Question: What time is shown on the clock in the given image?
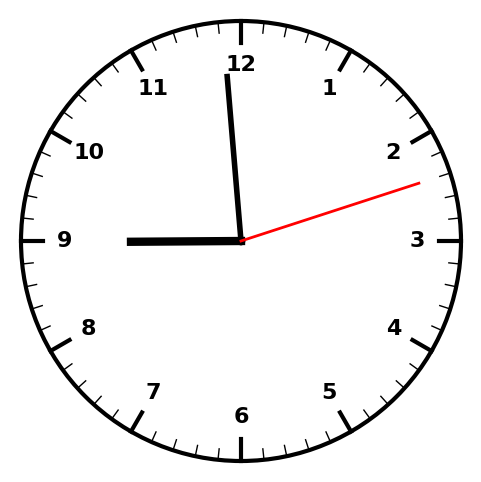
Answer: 08:59:12